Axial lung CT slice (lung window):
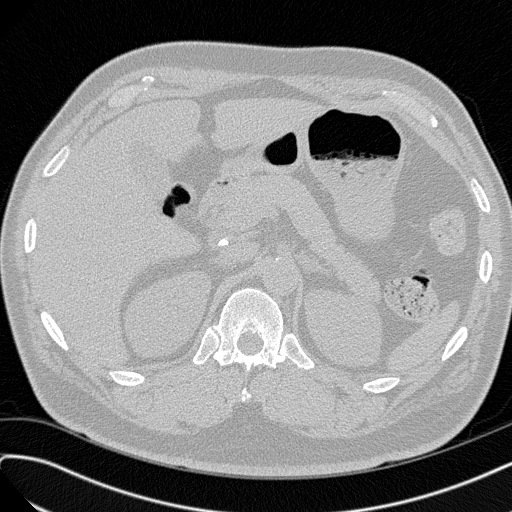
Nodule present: no